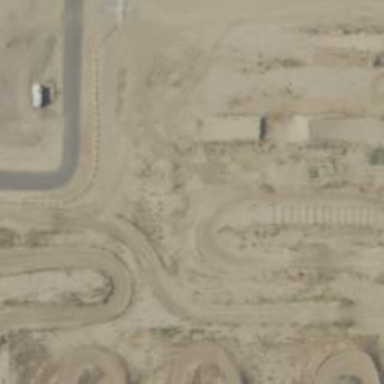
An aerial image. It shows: Raceway road.